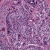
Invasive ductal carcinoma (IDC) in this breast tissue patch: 0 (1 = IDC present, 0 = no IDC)